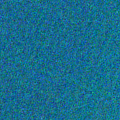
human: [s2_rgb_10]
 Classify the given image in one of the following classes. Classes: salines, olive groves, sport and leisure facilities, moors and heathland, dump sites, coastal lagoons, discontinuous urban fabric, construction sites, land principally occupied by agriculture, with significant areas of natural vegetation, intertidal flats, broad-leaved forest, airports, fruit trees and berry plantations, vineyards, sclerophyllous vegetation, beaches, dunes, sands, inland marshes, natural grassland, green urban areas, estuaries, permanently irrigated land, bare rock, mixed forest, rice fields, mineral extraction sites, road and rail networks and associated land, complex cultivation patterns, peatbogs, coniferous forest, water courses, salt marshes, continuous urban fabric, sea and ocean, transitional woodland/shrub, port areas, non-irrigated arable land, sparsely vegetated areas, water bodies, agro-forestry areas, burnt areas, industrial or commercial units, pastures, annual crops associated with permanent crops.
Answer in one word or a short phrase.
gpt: sea and ocean